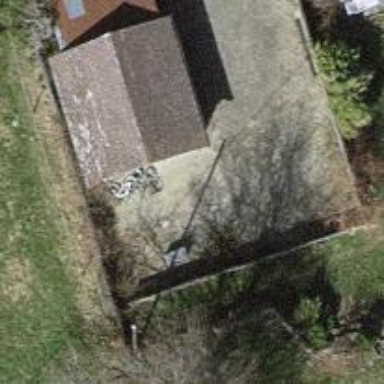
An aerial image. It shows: Shed.